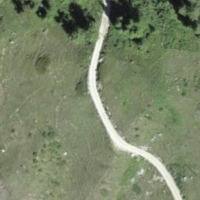
EUNIS habitat code: 26
Species observed at this site:
Silene nutans